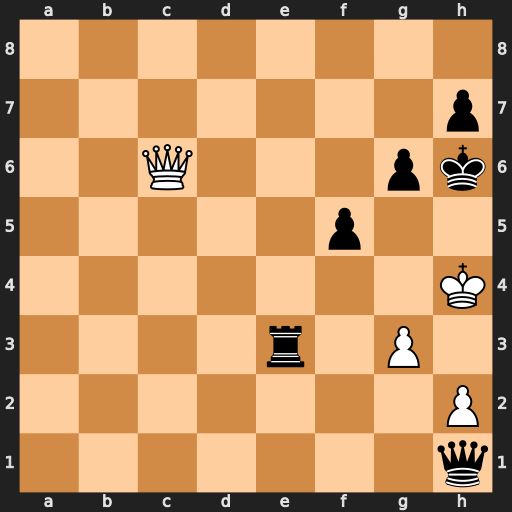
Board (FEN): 8/7p/2Q3pk/5p2/7K/4r1P1/7P/7q
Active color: w
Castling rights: -
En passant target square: -
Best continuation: Qxh1 Re4+ Kh3